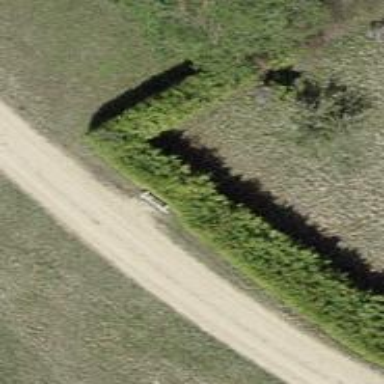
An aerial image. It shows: Bench.